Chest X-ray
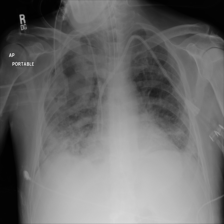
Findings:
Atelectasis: negative
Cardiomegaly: negative
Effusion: negative
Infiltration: positive
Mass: negative
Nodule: negative
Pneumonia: negative
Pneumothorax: negative
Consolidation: negative
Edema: negative
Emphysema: negative
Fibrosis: negative
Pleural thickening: negative
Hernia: negative